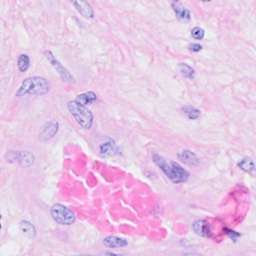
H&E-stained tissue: Breast